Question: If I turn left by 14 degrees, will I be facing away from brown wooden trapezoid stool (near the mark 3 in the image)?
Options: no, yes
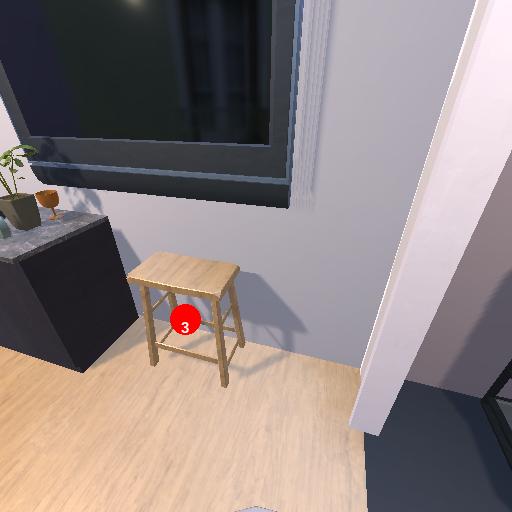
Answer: no